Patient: sex M, age 32
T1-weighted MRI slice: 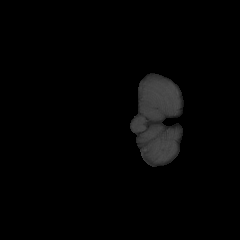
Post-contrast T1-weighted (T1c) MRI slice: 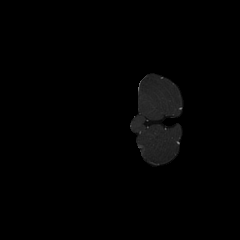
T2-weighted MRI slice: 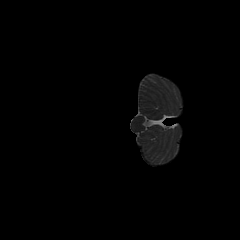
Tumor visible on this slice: no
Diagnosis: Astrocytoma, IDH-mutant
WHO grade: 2